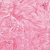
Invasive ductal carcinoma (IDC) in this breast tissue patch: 0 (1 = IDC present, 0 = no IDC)